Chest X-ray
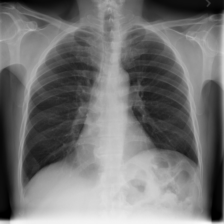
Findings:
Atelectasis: negative
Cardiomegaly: negative
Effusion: negative
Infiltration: positive
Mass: negative
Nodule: negative
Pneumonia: negative
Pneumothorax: negative
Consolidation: negative
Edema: negative
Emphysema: negative
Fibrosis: negative
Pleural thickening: negative
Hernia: negative